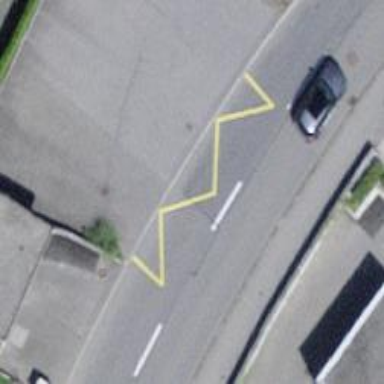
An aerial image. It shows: Public transport stop position.